Interaction volume radius: 5 \u00c5
Interaction volume height: 25 \u00c5
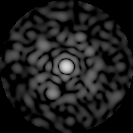
Disorder parameter: 0.8196